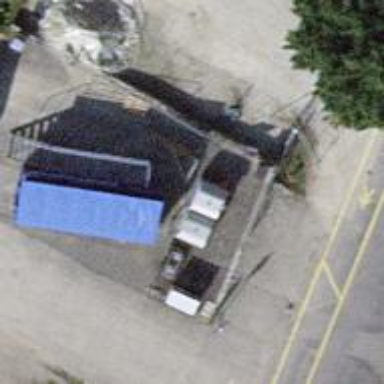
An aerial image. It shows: Recycling container for recycling.